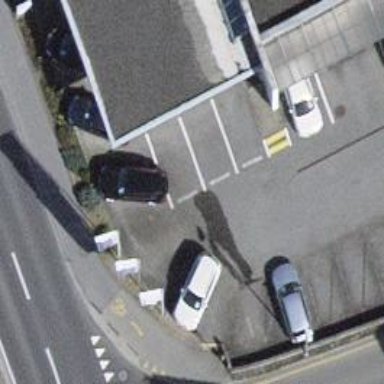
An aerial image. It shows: Shop that sells cars.